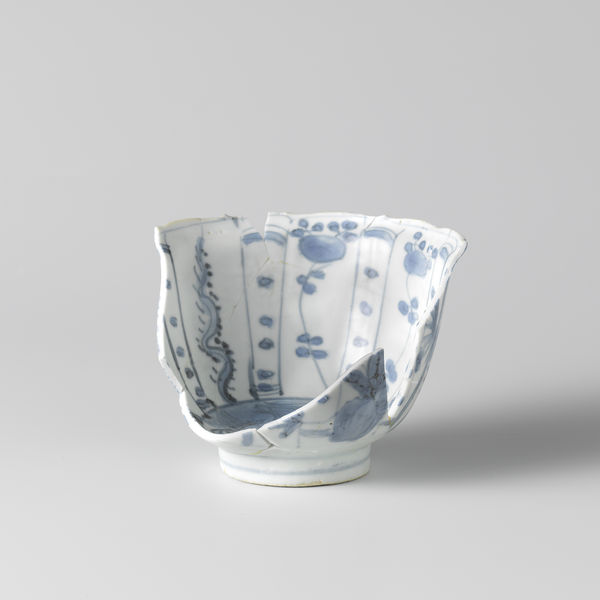
Titel: Kraaikop uit V.O.C.-schip de 'Witte Leeuw'
Standort: Amsterdam
Institution: Rijksmuseum
Schlagwörter: blanc, porcelaine, bleu, chine, pied, bol, peint, tasse, coupe, decor, socle, fragment, e, casse